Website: lowes
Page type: delivery-shipping
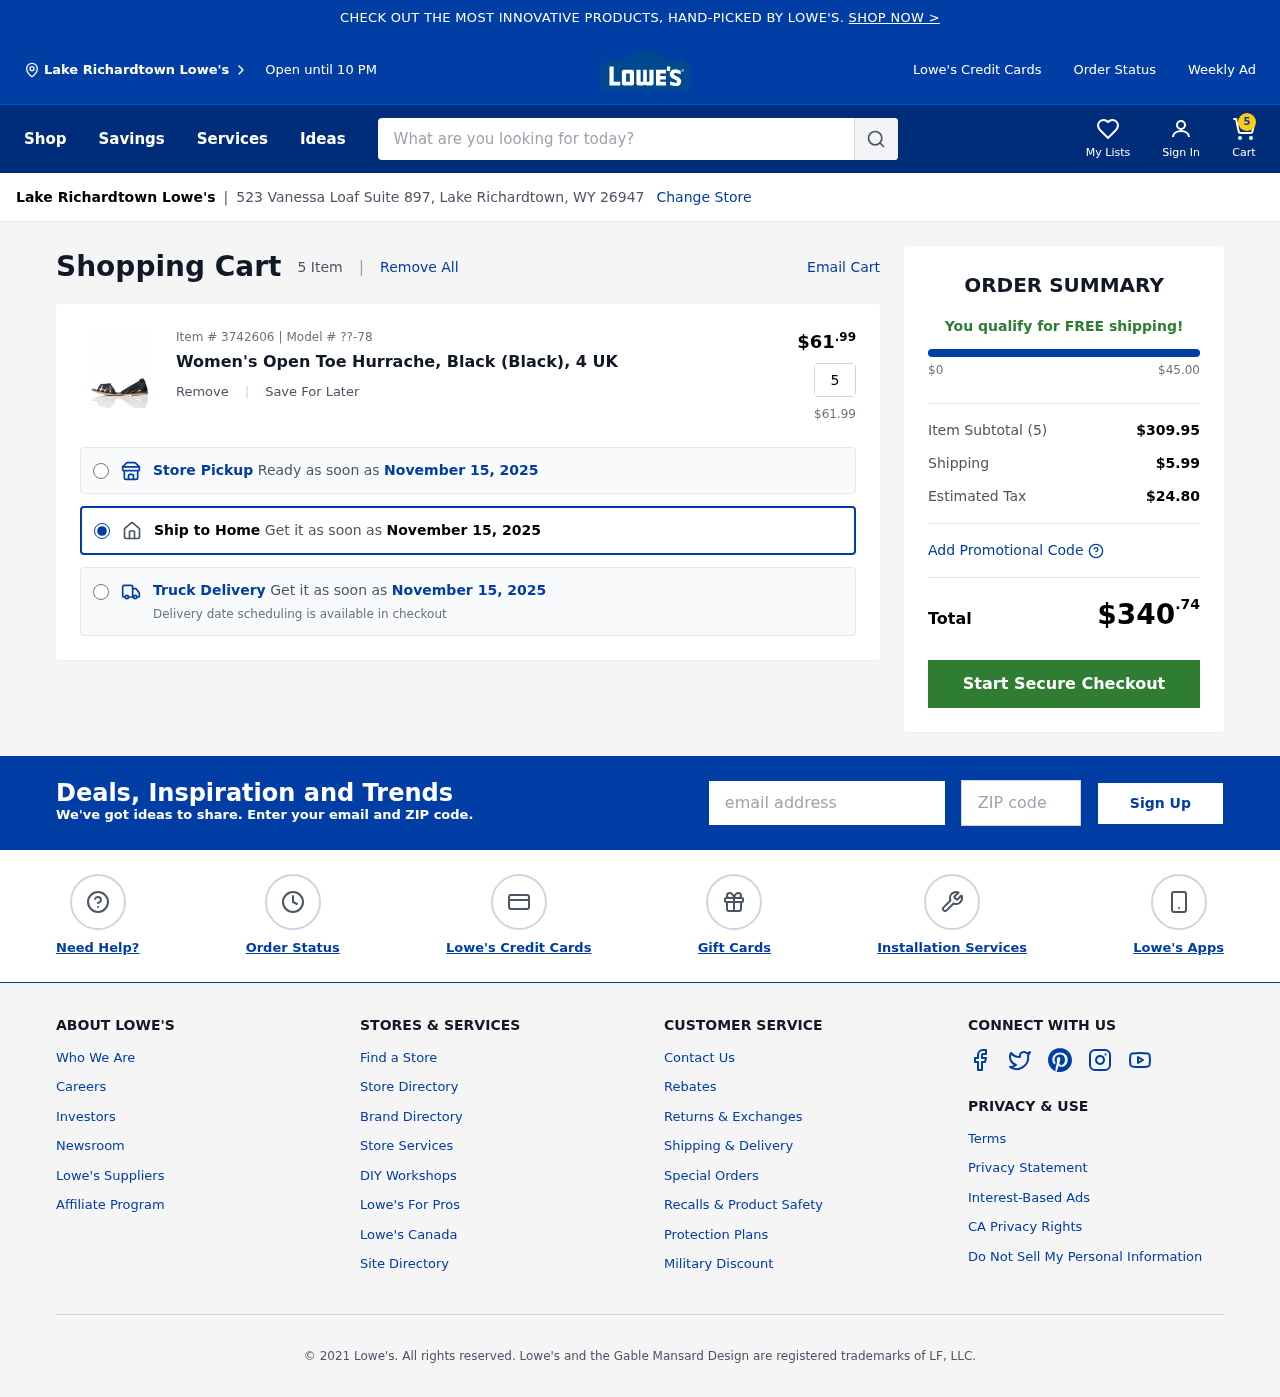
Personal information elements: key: PII_CITY
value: Lake Richardtown
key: PII_EMAIL
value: donaldcontreras@gmail.com
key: PII_POSTCODE
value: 26947
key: PII_STREET
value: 523 Vanessa Loaf Suite 897
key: PII_CITY2
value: Lake Richardtown
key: PII_CITY_STATE_ZIP
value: Lake Richardtown, WY 26947
Product elements: key: PRODUCT1_NAME
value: Women's Open Toe Hurrache, Black (Black), 4 UK
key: PRODUCT1_PRICE
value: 61.99
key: PRODUCT1_QUANTITY
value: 5
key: PRODUCT1_MODEL
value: ??-78
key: PRODUCT1_PRICE2
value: $61.99
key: PRODUCT1_ITEM_NUMBER
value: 3742606
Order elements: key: ORDER_NUM_ITEMS
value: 5
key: ORDER_DELIVERY_DATE
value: November 15, 2025
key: ORDER_DELIVERY_DATE2
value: November 15, 2025
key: ORDER_DELIVERY_DATE3
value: November 15, 2025
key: ORDER_SUBTOTAL
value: $309.95
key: ORDER_SHIPPING_COST
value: $5.99
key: ORDER_TAX
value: $24.80
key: ORDER_TOTAL
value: $340.74
Search elements: key: HEADER_SEARCH
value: What are you looking for today?